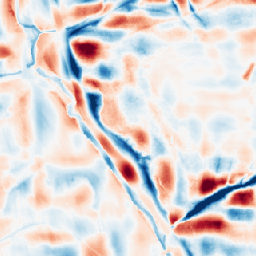
Category: wavelet
Decomposition family: wavelet_dwt
Decomposition parameters: wavelet: db4
level: 5
Upsampling method: nearest
Upsampling parameters: scale: 8
Upsampling scale: 8